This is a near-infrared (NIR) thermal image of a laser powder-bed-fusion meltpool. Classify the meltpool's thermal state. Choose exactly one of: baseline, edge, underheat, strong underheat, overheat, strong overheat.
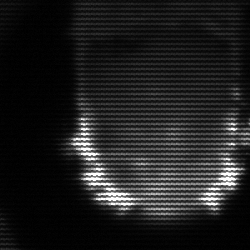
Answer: baseline